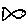
Label: fish